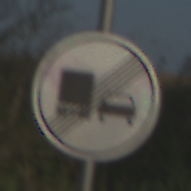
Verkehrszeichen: EndeUeberholverbotKraftfahrzeuge
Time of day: MorningAfternoon
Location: Outdoor (RoadRail)
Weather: Clear
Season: NotSpecified
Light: Natural